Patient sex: M
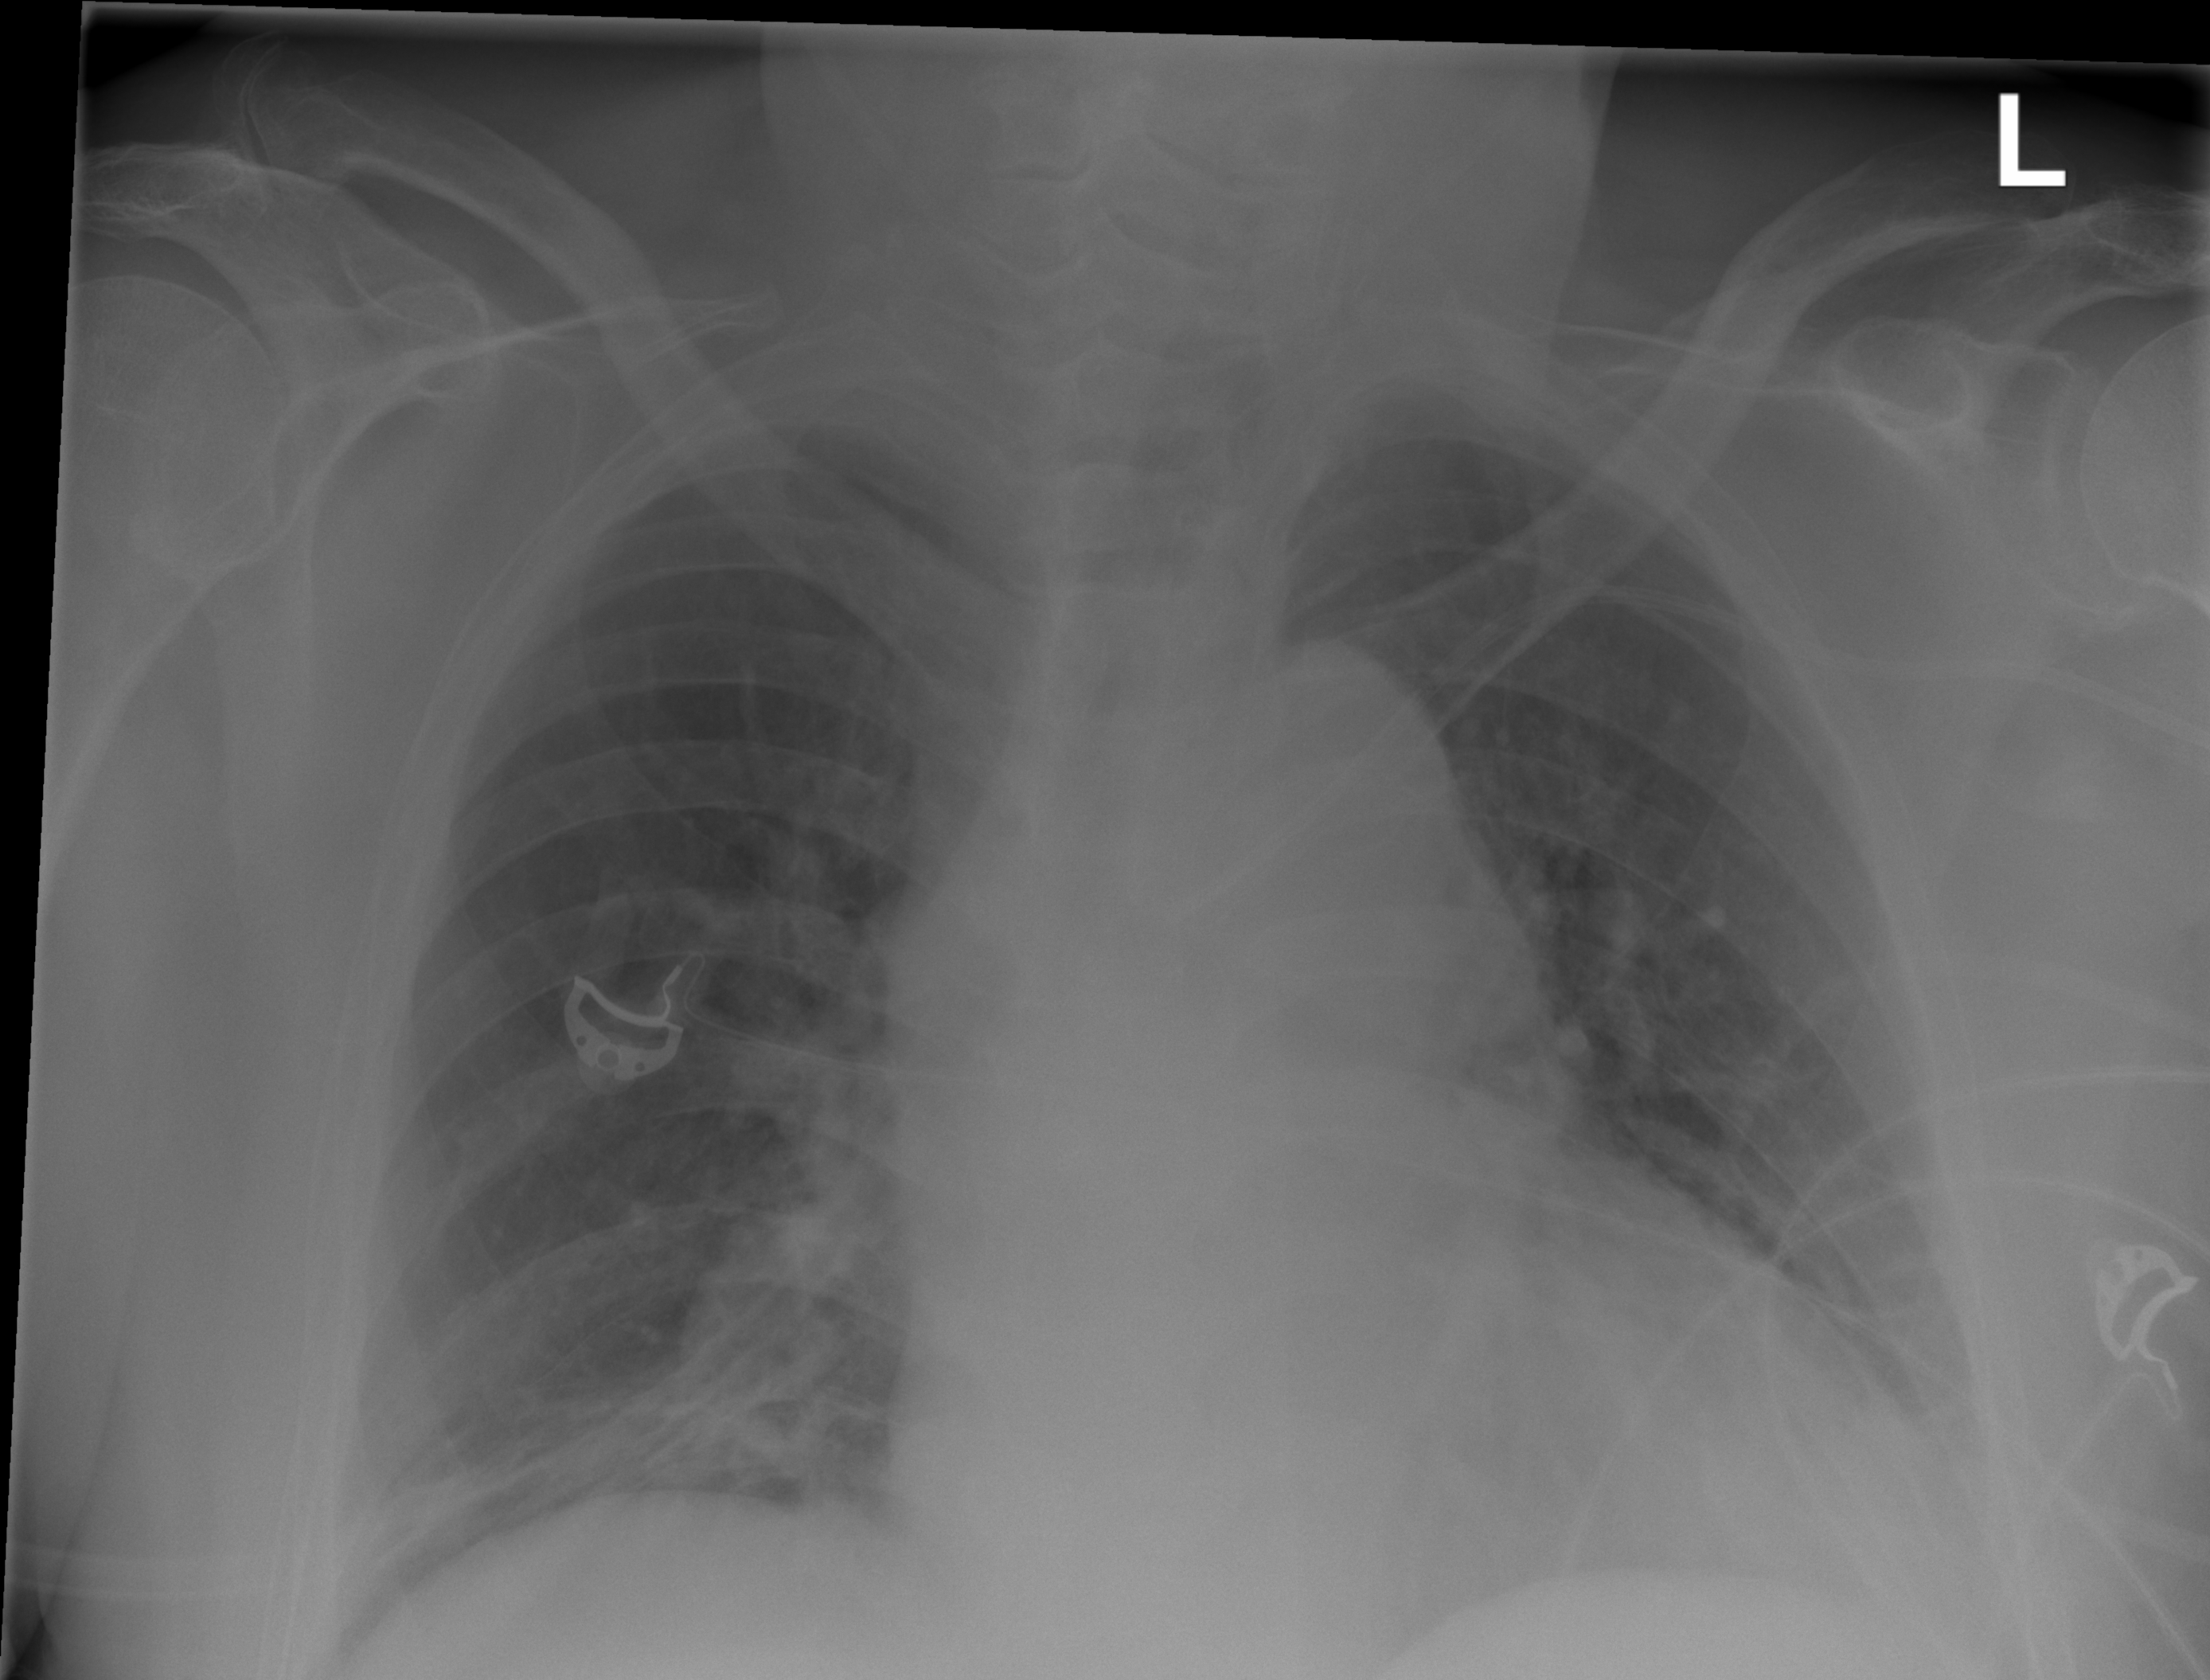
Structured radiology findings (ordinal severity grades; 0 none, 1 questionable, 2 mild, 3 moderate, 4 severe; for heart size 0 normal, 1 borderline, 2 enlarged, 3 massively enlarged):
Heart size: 2
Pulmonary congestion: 2
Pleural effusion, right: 0
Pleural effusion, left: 1
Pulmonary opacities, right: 2
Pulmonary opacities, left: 0
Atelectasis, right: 0
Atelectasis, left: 2